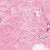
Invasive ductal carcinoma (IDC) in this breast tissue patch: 0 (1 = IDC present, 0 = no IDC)